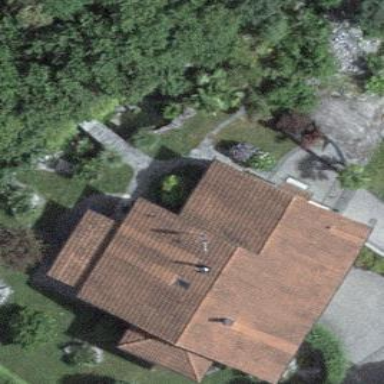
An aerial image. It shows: Detached building.